Field crop: maize
Growth stage: 2
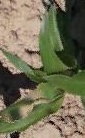
Species: maize